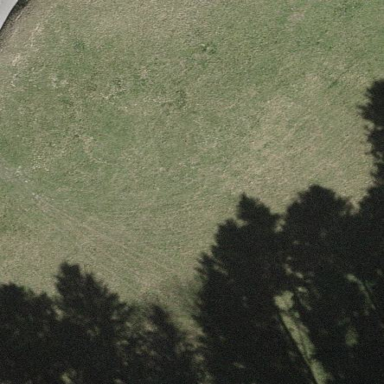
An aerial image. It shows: Beautiful meadow.